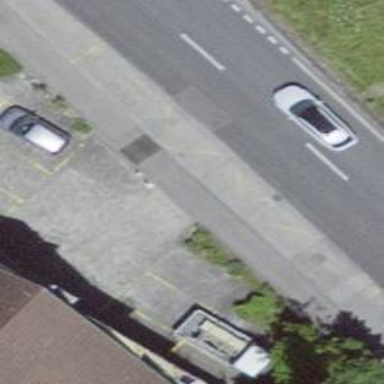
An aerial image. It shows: Platform for public transport. The platform is located by the road.